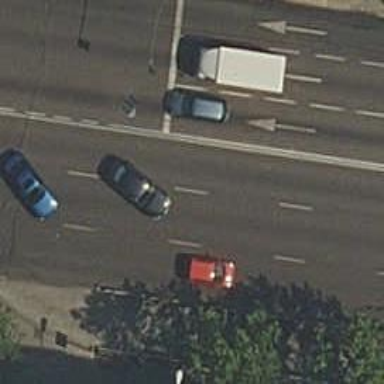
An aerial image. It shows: Road with traffic signals.